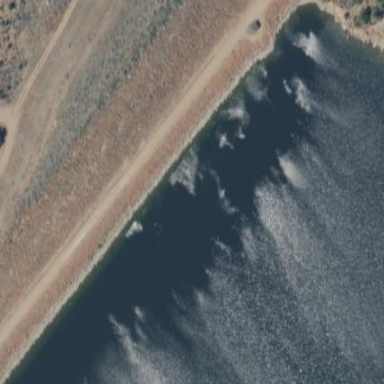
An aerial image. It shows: Dam along waterway.